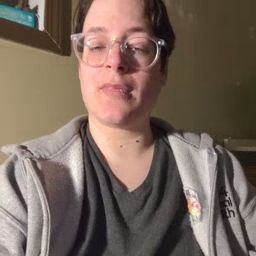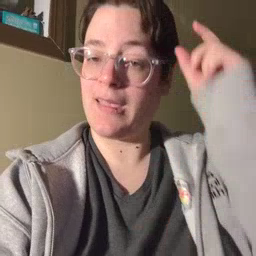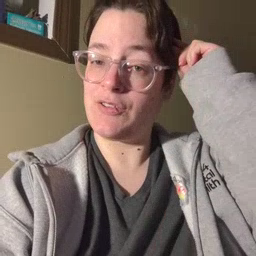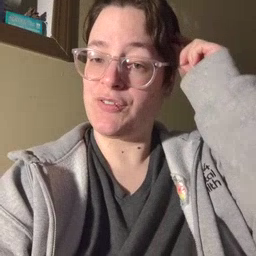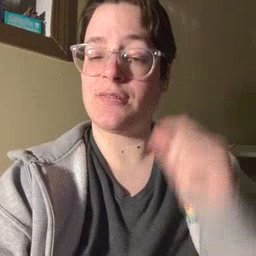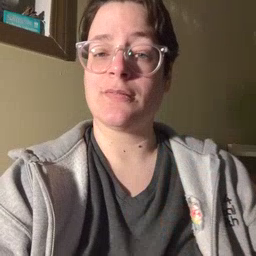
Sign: hair